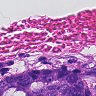
Metastatic tissue present: yes